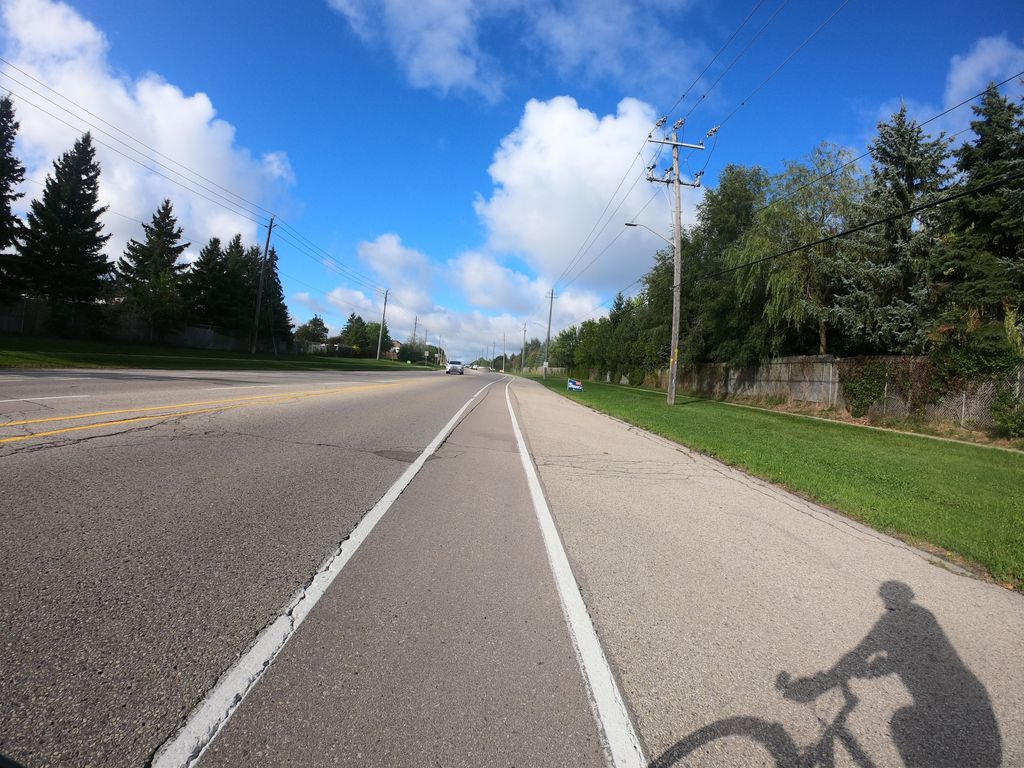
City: kitchener-waterloo